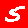
Digit: 5